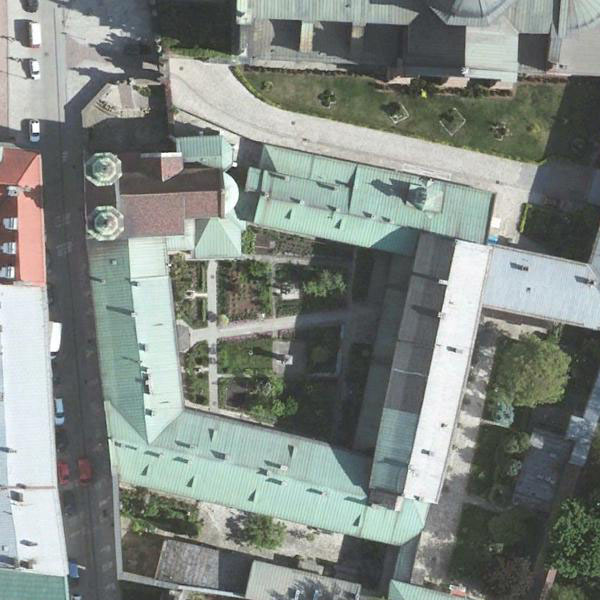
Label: Church